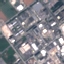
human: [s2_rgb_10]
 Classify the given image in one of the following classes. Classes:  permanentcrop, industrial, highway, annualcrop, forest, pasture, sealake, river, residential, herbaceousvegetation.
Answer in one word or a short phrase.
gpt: Industrial